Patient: sex F, age 26
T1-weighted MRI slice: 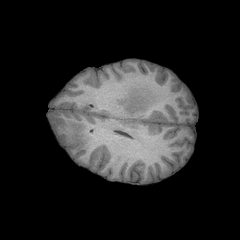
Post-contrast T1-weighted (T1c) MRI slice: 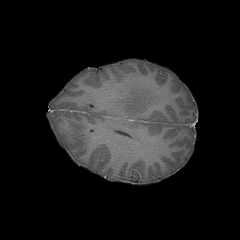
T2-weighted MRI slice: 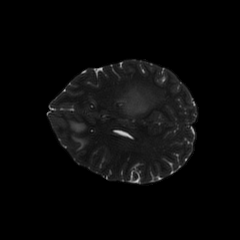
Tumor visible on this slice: yes
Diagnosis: Glioblastoma, IDH-wildtype
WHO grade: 4